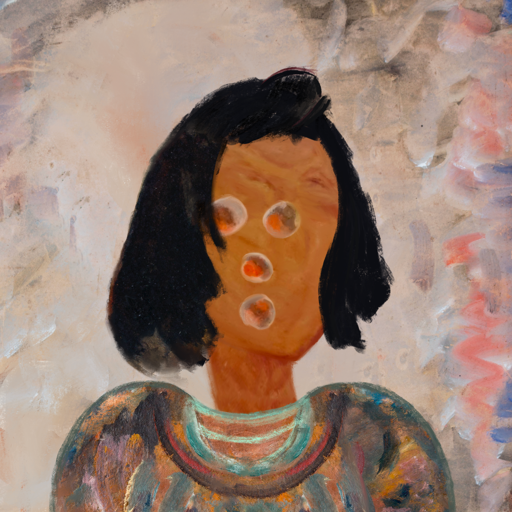
Background: Roy_Bahadur, Head And Neck Front: Pious_Lady, Face Front: Rupkatha, Bust: Boggyland, Hair Front: Mosgoul, Head Accessory: Blank, Second Necklace: Blank, Necklace: Blank, Baby: Blank